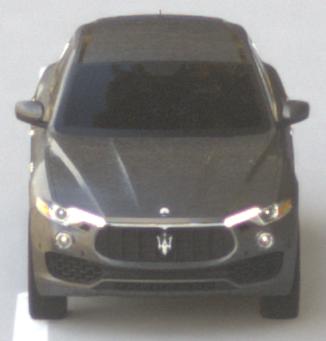
Make: Maserati
Model: Levante GT Hybrid
Detailed model: Levante
Model produced from: 2021/07
Model produced until: 2022/10
Doors: 4
Color: gray
Road condition: dry road
Daytime: morning or afternoon
Contrast: medium contrast